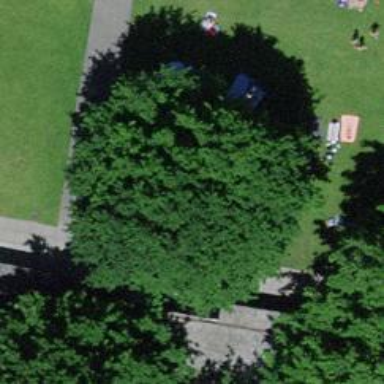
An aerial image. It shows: Deciduous broadleaved tree.